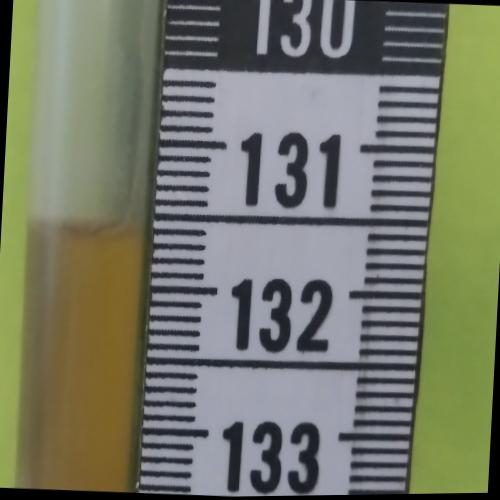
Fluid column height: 131.6 cm